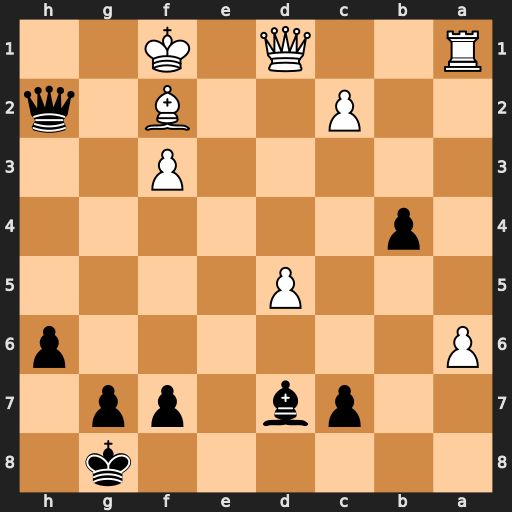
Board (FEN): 6k1/2pb1pp1/P6p/3P4/1p6/5P2/2P2B1q/R2Q1K2
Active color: b
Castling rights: -
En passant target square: -
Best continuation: Bb5+ Ke1 Qe5+ Kd2 Qc3+ Kc1 Qxa1+